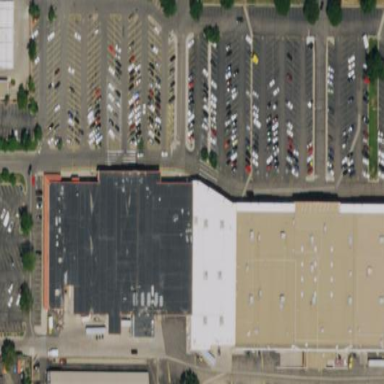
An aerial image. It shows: Retail area.